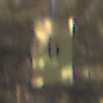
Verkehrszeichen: AnkuendigungOderFortsetzungUmleitungOhnePfeilsymbol
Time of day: Midday
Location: Outdoor (Nature)
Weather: Clear
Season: NotSpecified
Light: Natural